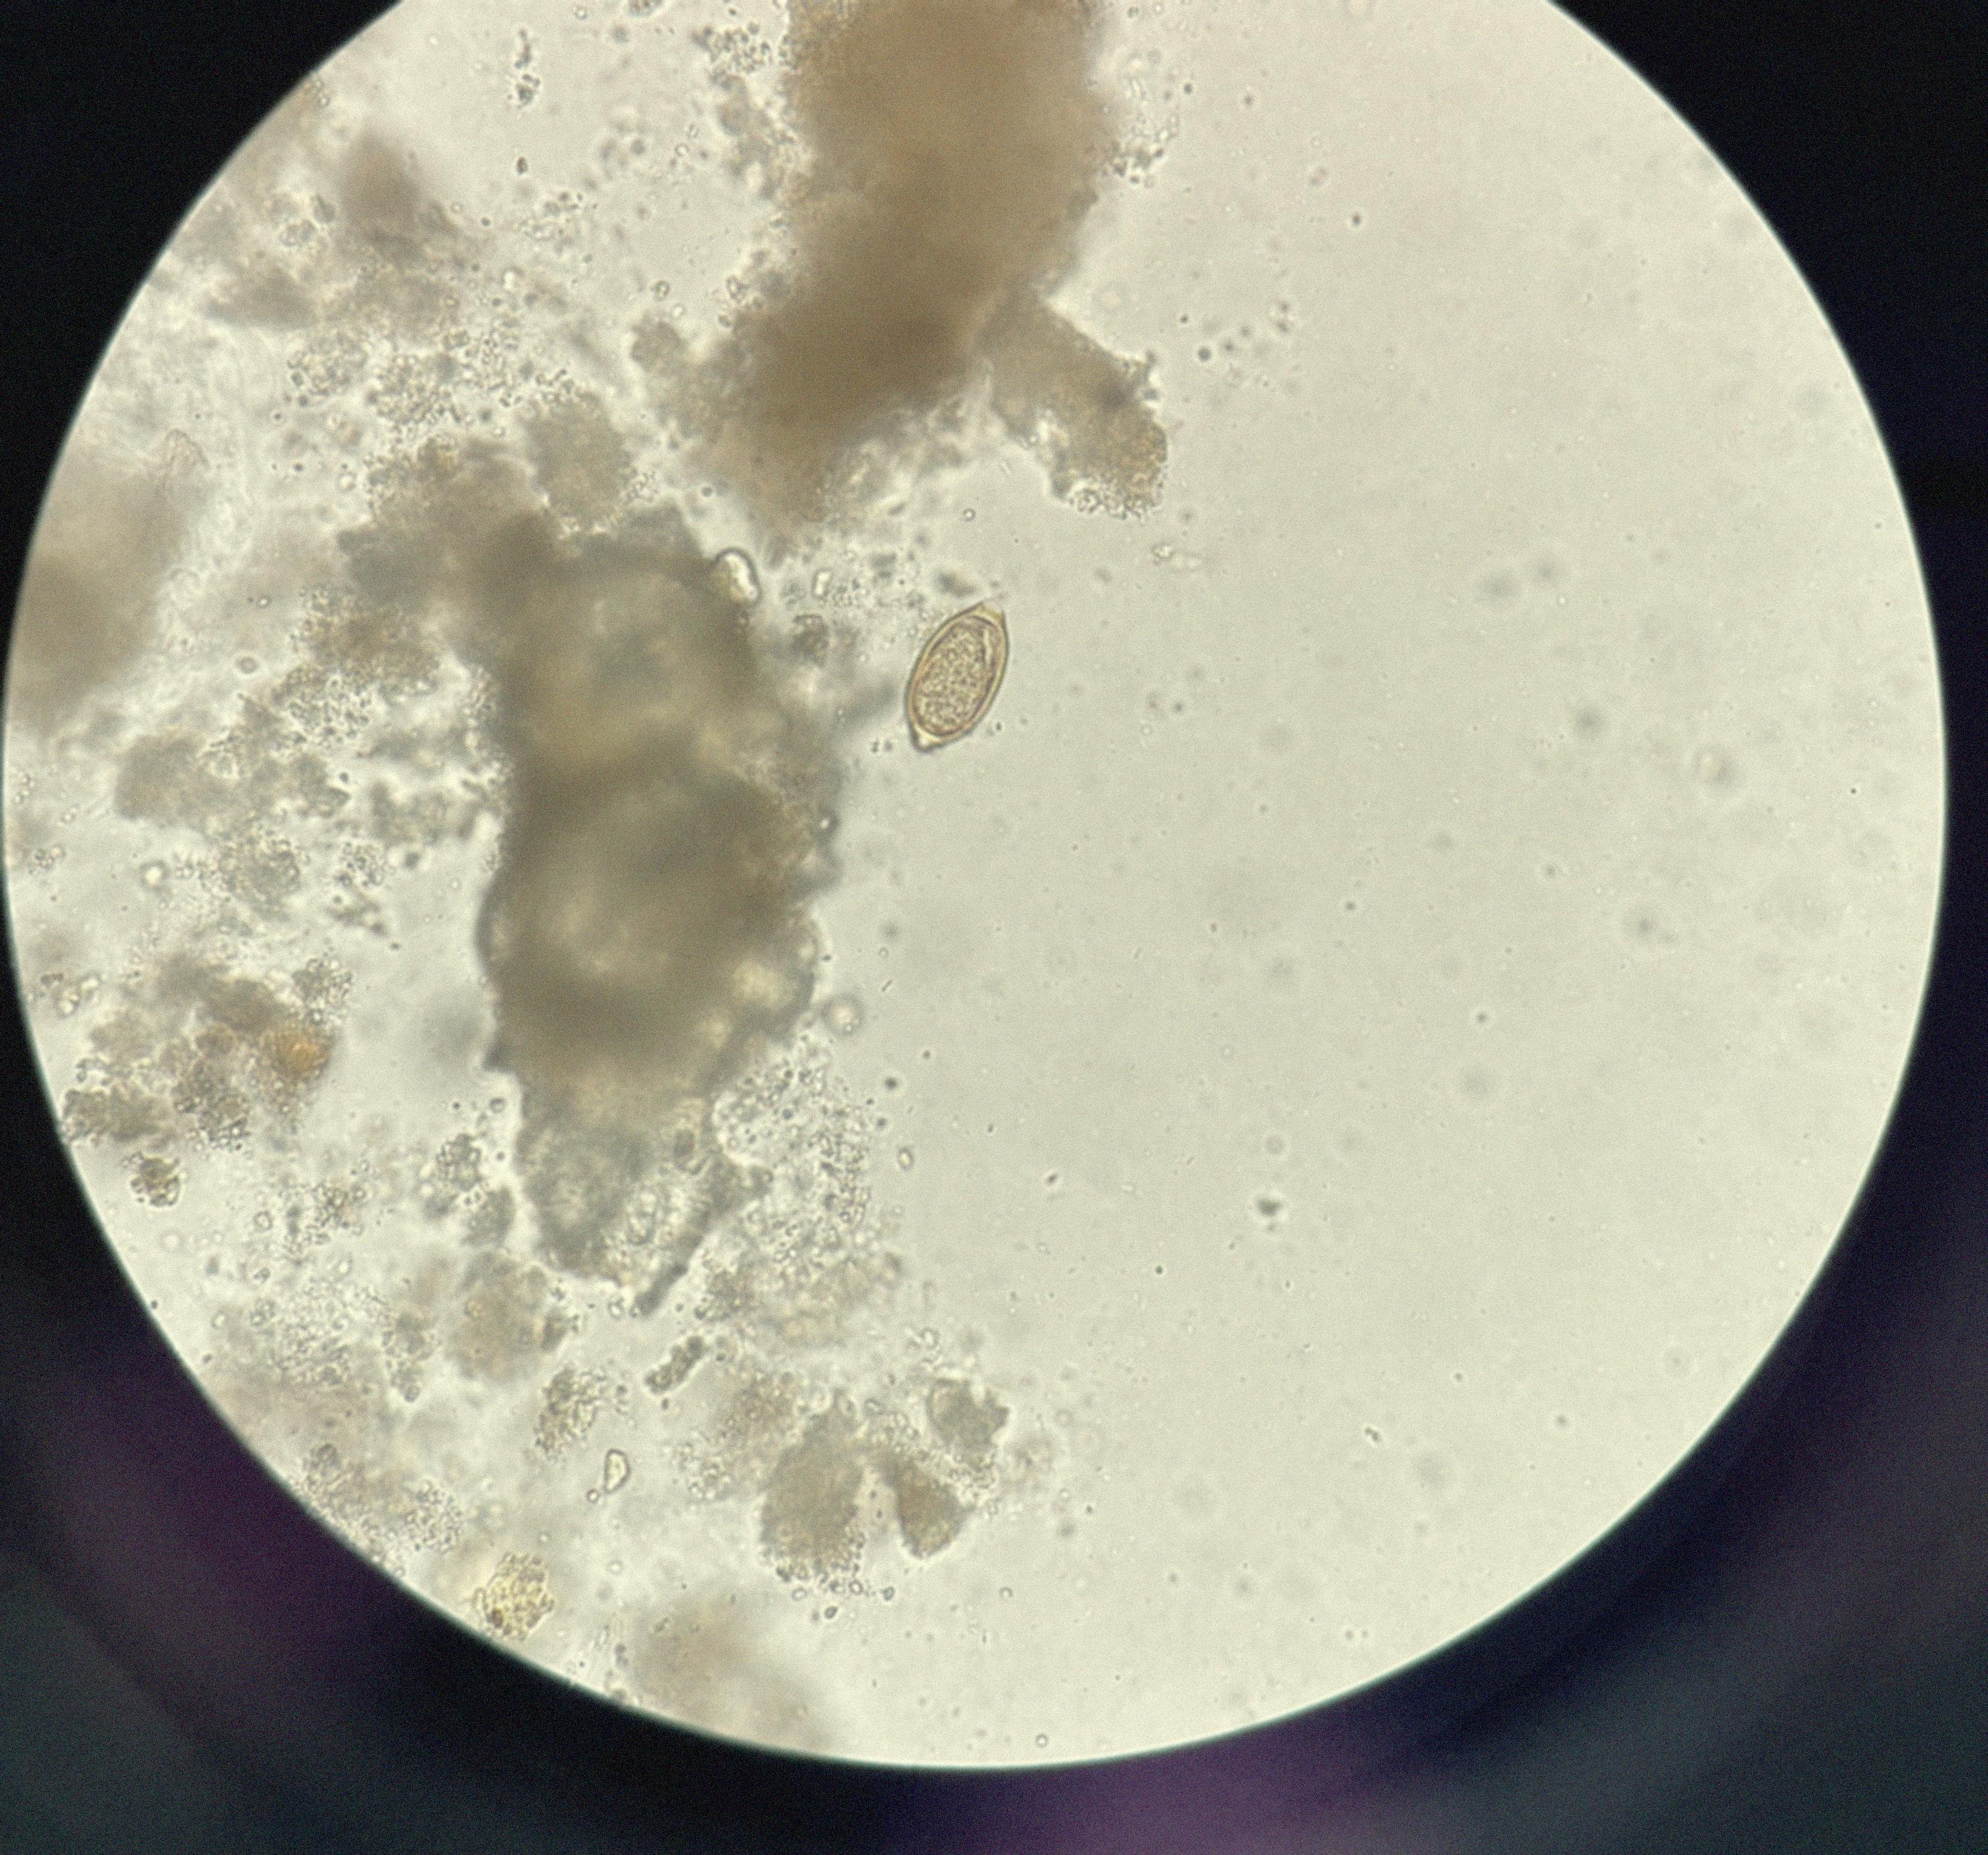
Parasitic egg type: Trichuris trichiura